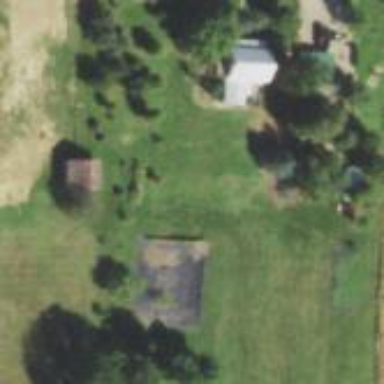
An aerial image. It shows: Farmyard area.